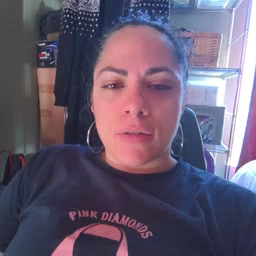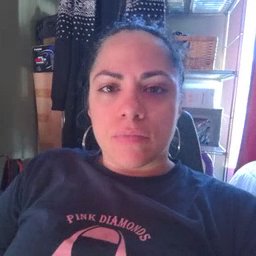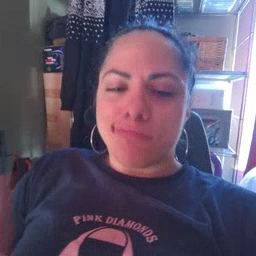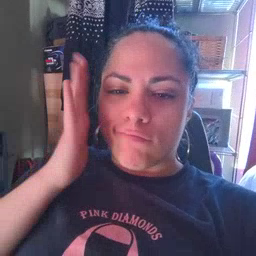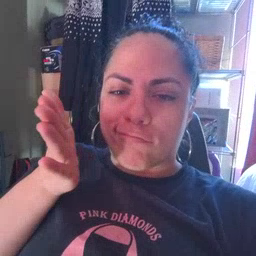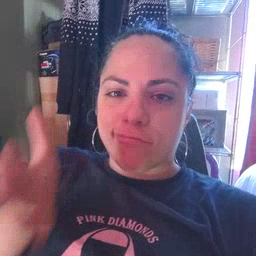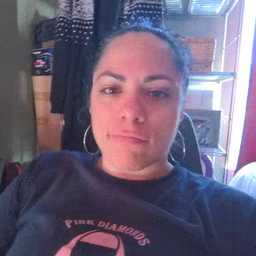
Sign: will